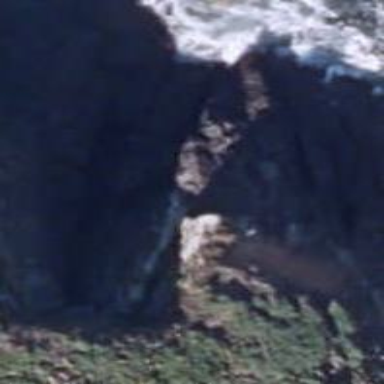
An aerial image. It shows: Cliff in nature.